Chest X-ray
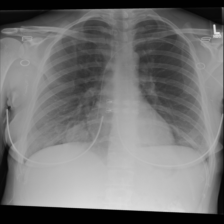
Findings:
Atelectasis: negative
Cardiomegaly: negative
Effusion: negative
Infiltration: negative
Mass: positive
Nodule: negative
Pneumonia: negative
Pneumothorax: negative
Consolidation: negative
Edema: negative
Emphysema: negative
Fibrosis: negative
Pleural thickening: negative
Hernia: negative